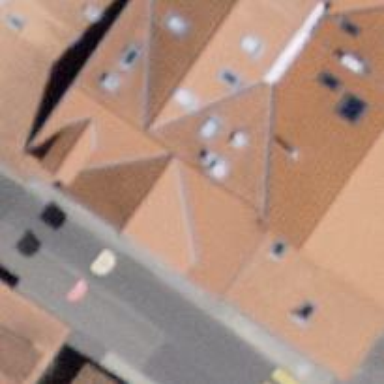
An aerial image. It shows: Restaurant.